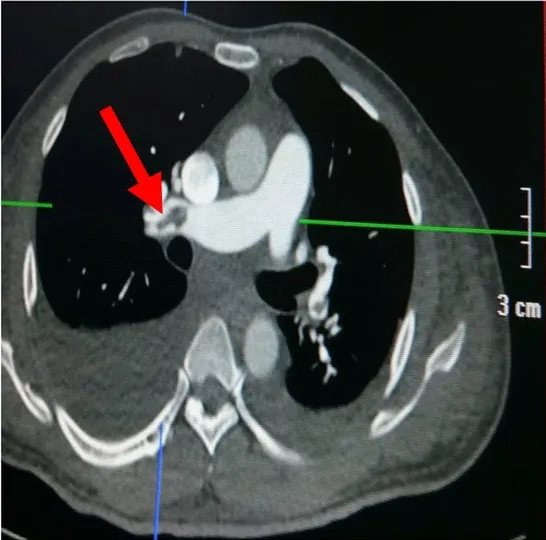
Chest CT scan of the patient. . Red arrow showing the location of the thrombus.
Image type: radiology (ct)